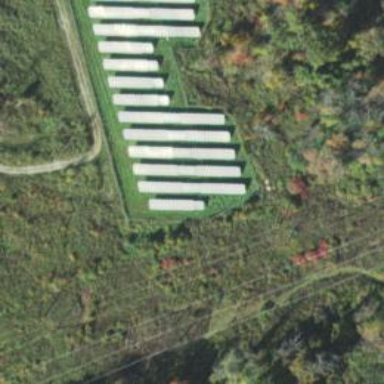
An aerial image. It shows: Fence surrounds solar photovoltaic panel power plant. The plant generates electricity.